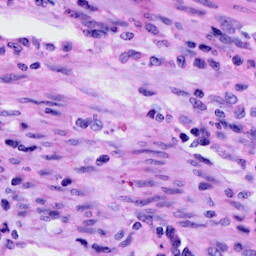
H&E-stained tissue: Cervix